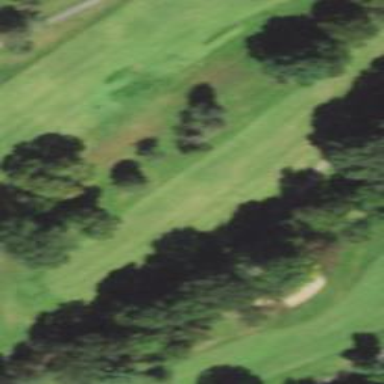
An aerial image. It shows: View of golf hole.